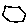
Label: hexagon